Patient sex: M
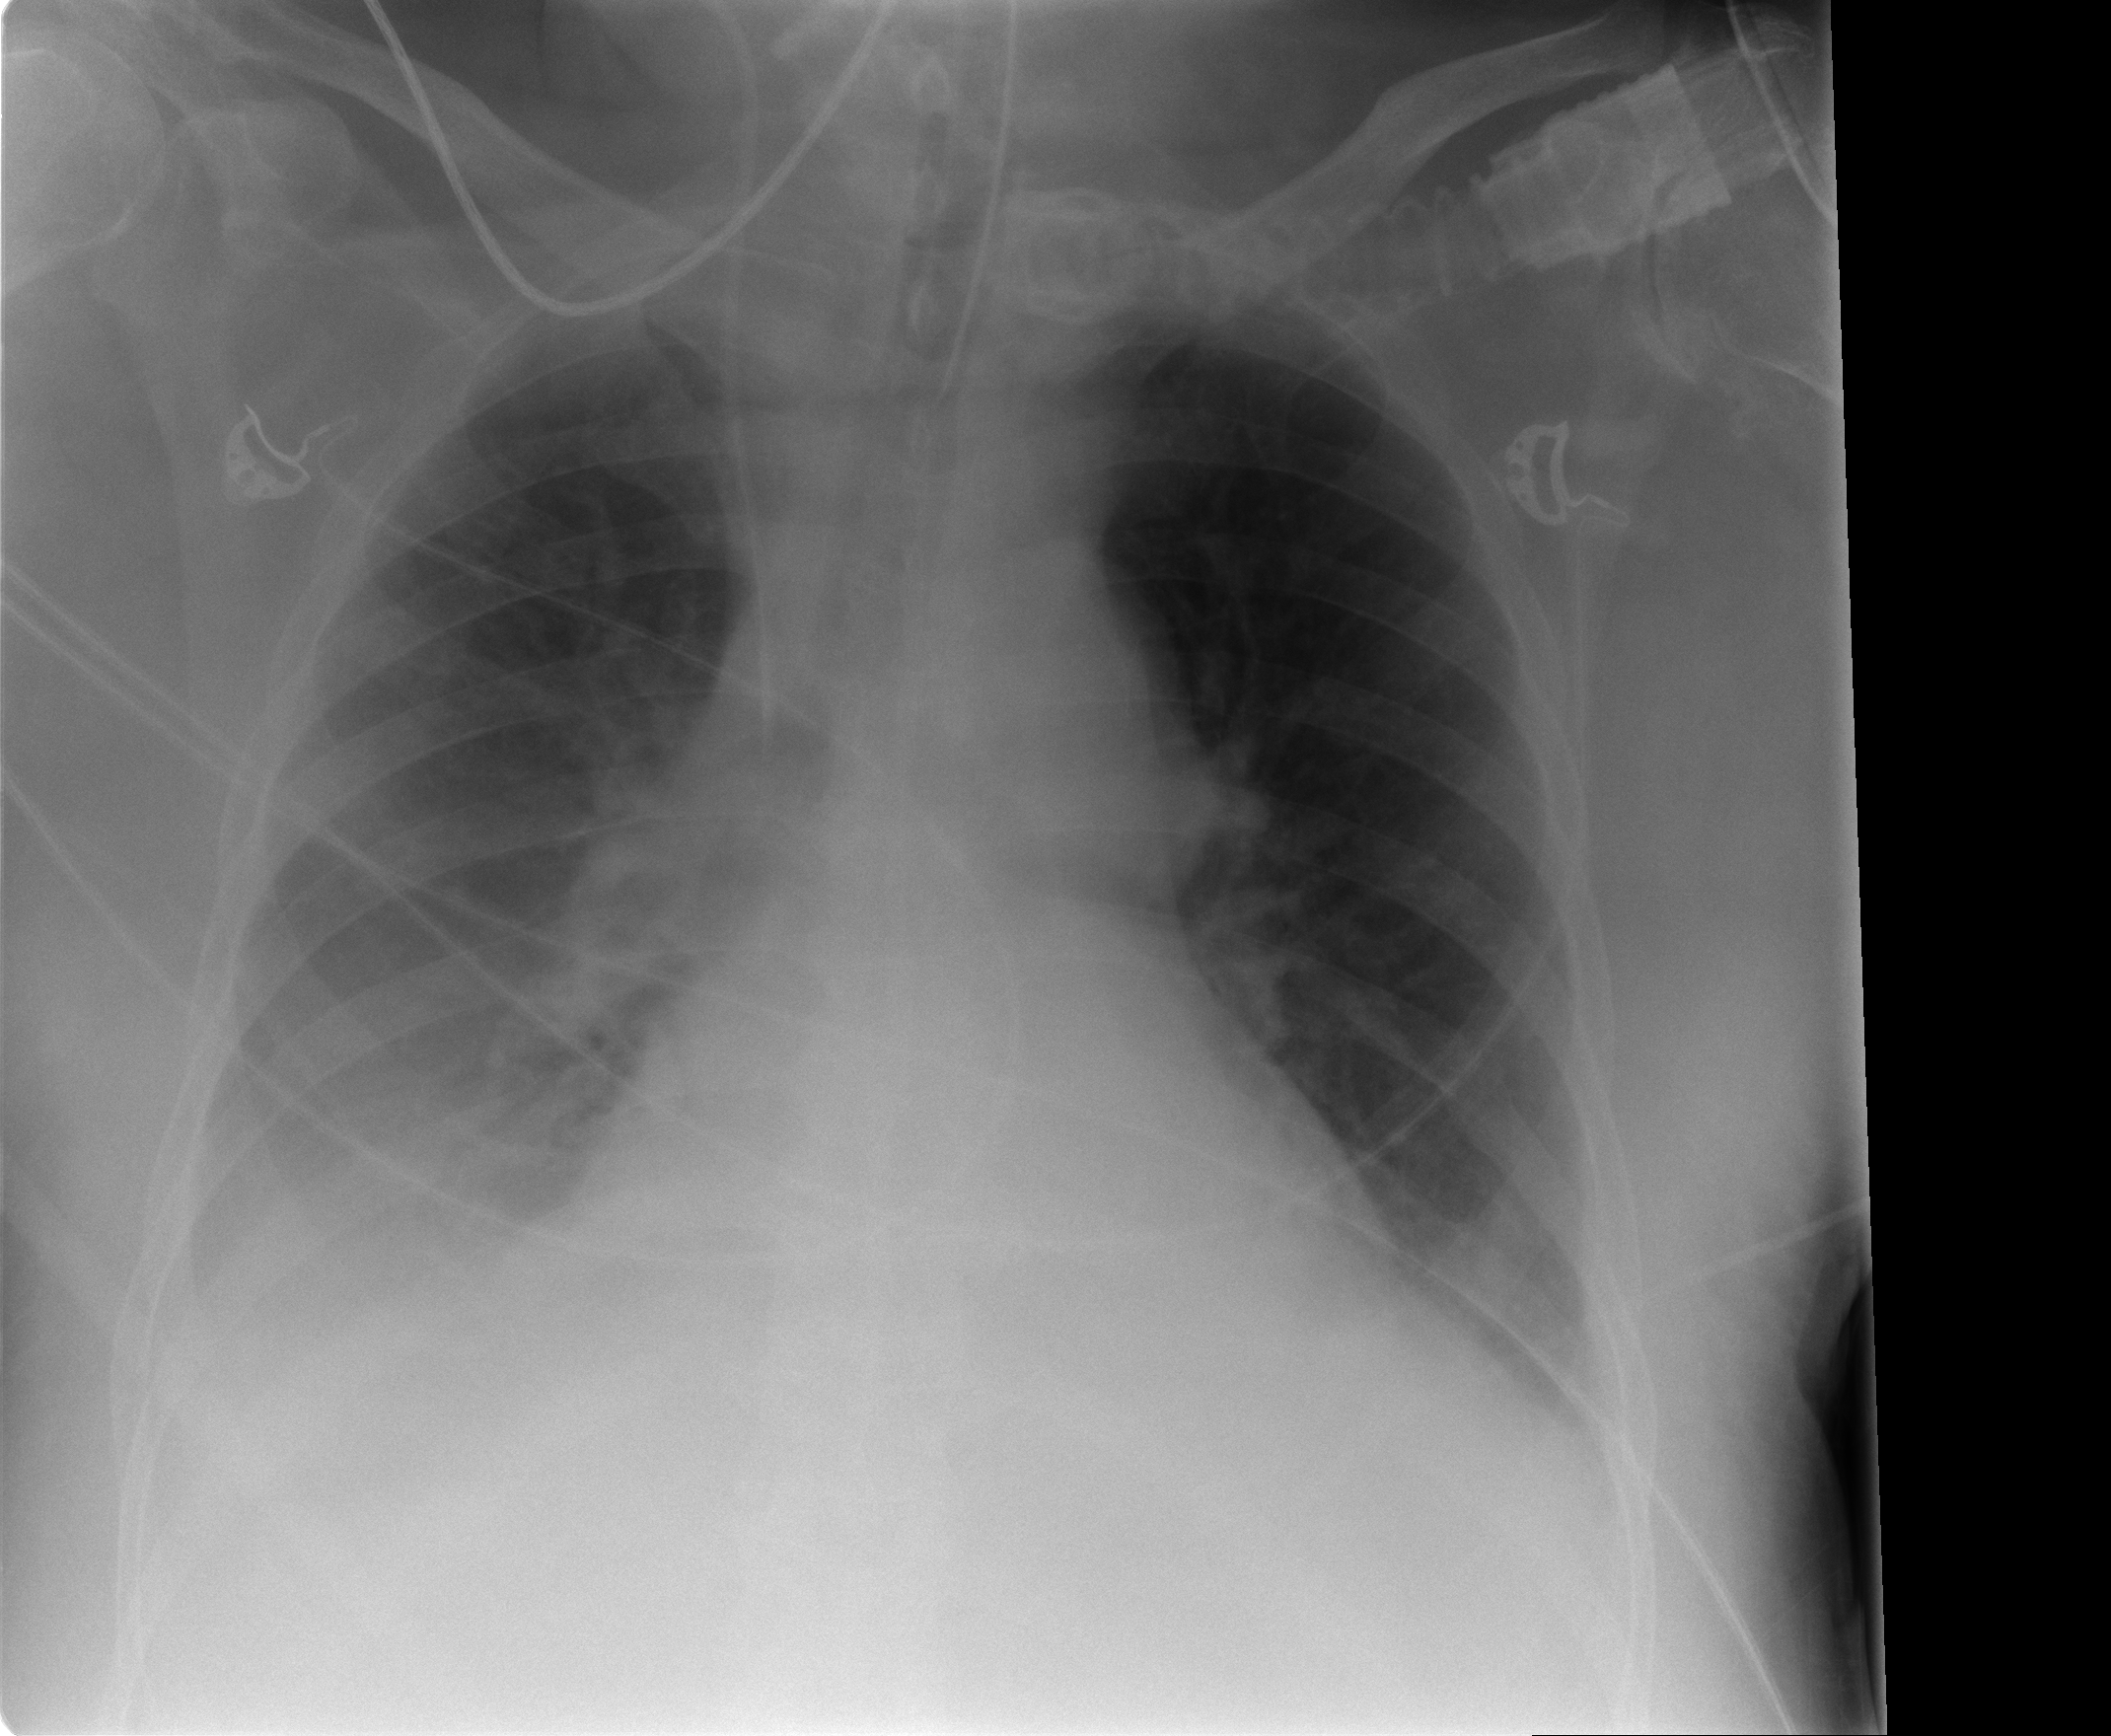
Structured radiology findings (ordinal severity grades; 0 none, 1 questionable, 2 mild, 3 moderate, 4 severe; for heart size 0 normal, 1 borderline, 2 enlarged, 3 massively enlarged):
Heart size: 1
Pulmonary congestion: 2
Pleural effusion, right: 3
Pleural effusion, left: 1
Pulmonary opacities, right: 2
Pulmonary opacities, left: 1
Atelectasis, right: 2
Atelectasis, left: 2